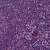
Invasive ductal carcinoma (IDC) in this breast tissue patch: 0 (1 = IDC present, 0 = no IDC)